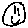
Label: smiley face